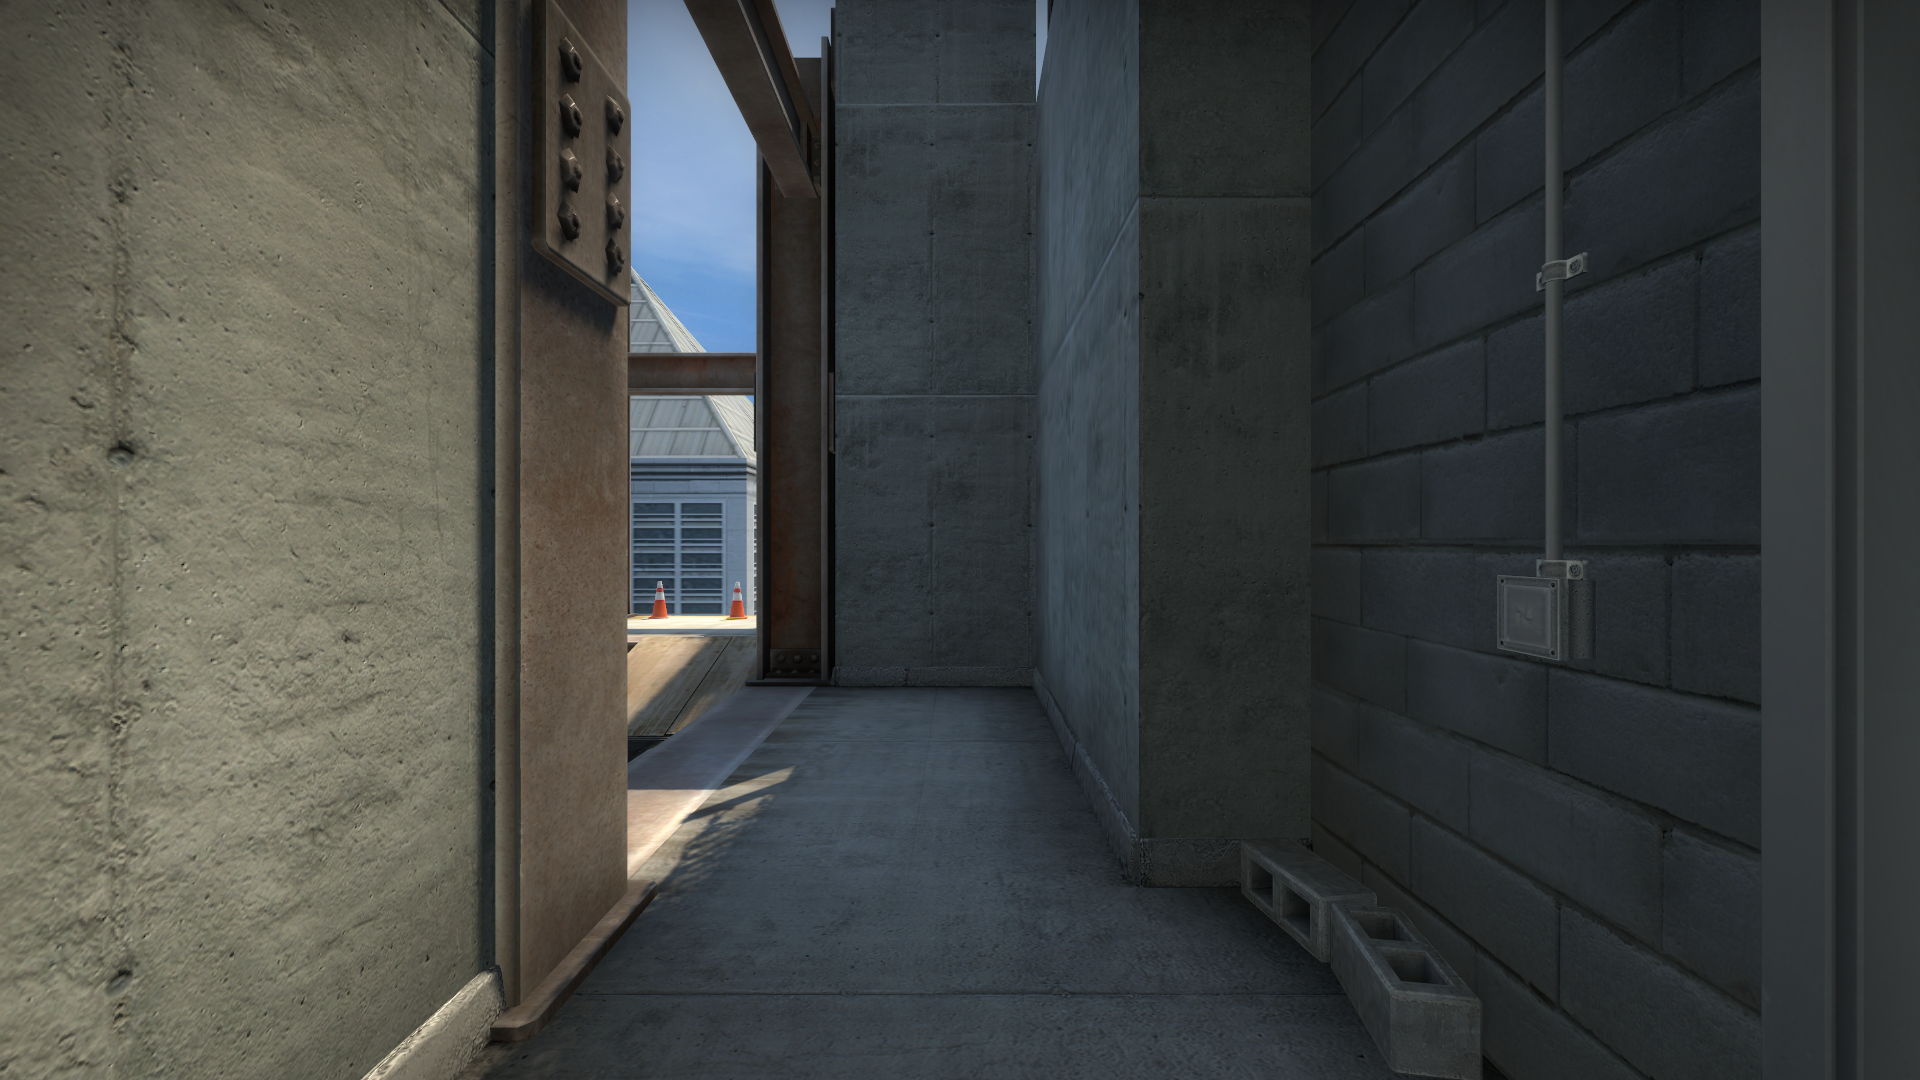
Map: de_vertigo